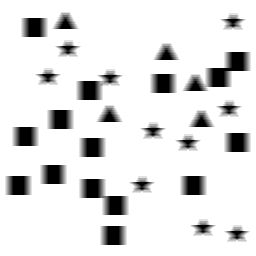
Squares: 15
Triangles: 5
Stars: 10
Total shapes: 30